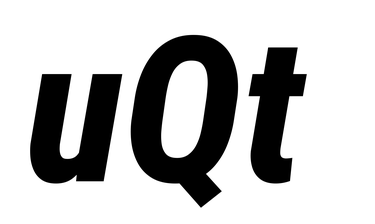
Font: Roboto-Italic_Condensed_ExtraBold_Italic